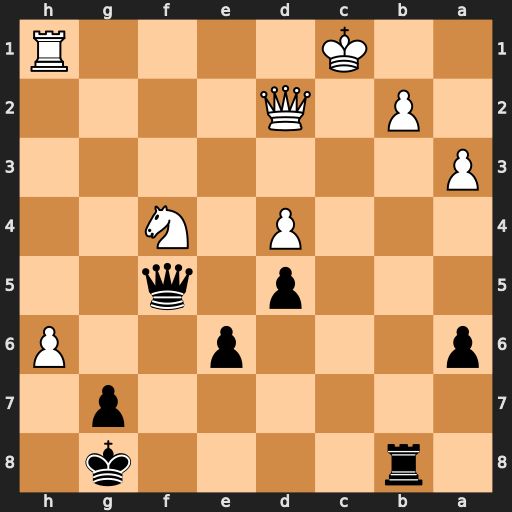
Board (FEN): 1r4k1/6p1/p3p2P/3p1q2/3P1N2/P7/1P1Q4/2K4R
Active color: b
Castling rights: -
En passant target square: -
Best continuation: Rc8+ Kd1 Qb1+